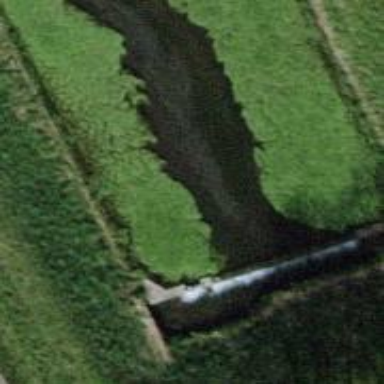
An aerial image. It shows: Drain waterway.